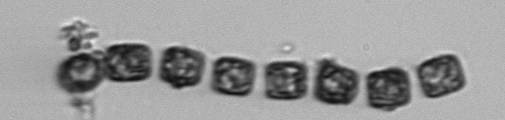
Label: Thalassiosira